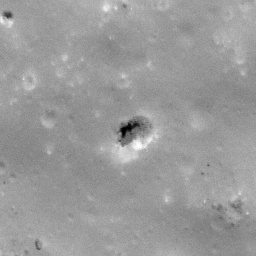
Pit: Kepler 3
Host crater: Kepler
Host type: impact_melt
Lunar coordinates: latitude 8.164, longitude 322.045